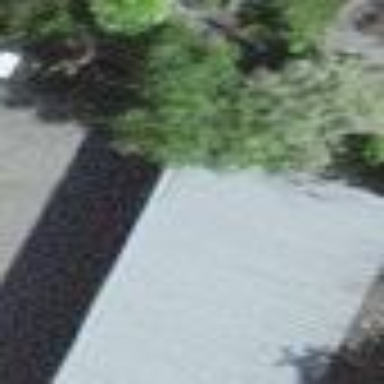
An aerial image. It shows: View of roof of building.